Question: I want to use the "input with error" styling
as appear here:
<URL>
and after it a custom css only
(relevant row is 722
'''
form .clearfix.error > label, form .clearfix.error .help-block, form .clearfix.error .help-inline {
color: #b94a48;
}
'''
)
My markup:
'''
<div id="new_folder_name_div" class="clearfix error">
<label for="new_folder_name">Name&nbsp</label>
<div class="input">
<input class="medium error" id="folder_name" size="15" type="text" />
<span>*</span>
</div>
'''
An image:

but I see with Chrome console the input element isn't matched with the above css role.
Any idea why ?
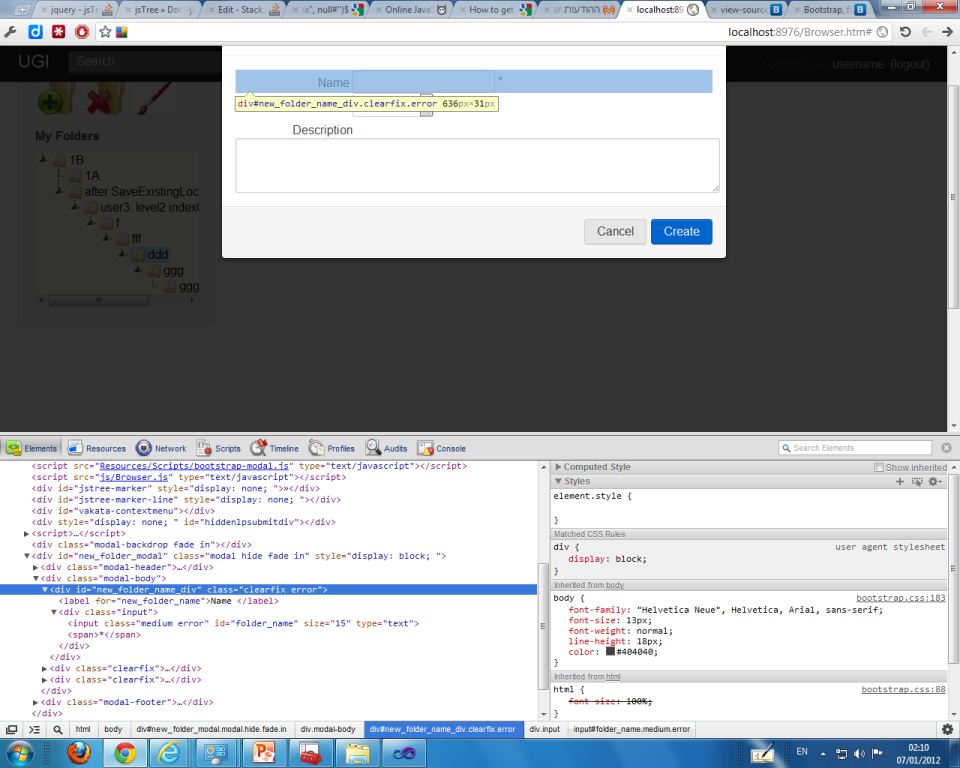
Answer: The actual input is the next line down. Note that the containing div with classes "clearfix error" is required.
'''
form .clearfix.error input, form .clearfix.error textarea {
color: #B94A48;
border-color: #EE5F5B;
}
<div class="clearfix error">
<div class="input">
<input class="xlarge error" type="text">
</div>
</div>
'''